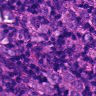
Metastatic tissue present: yes